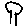
Label: tree